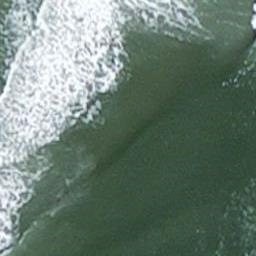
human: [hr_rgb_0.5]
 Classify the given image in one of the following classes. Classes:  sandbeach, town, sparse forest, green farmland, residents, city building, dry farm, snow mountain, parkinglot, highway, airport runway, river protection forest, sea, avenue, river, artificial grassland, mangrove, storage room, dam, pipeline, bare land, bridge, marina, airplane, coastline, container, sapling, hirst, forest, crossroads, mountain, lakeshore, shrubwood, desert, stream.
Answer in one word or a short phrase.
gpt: coastline